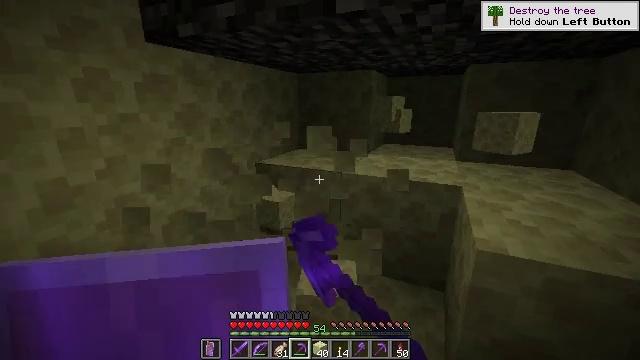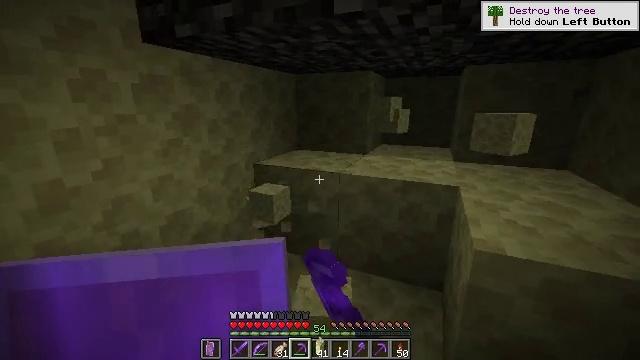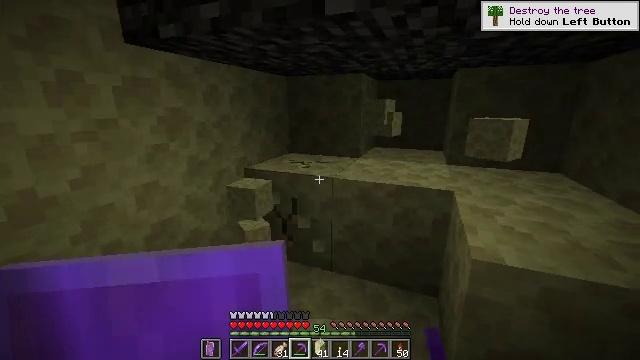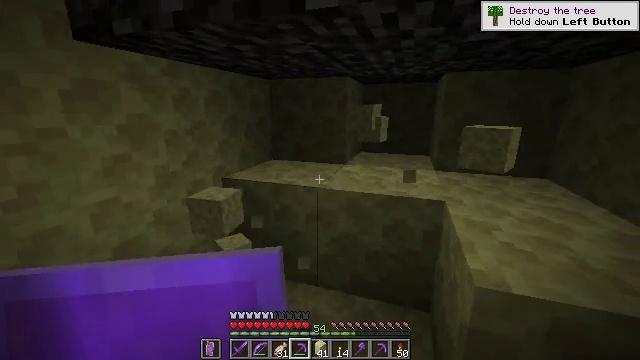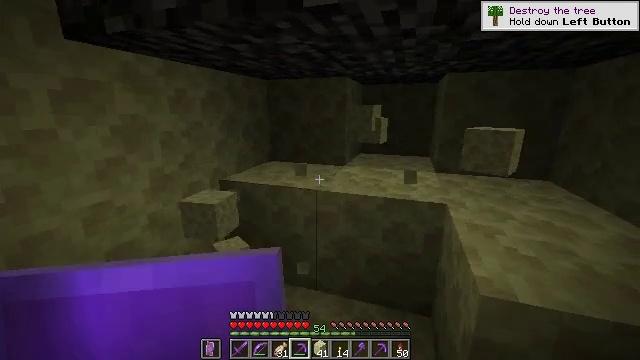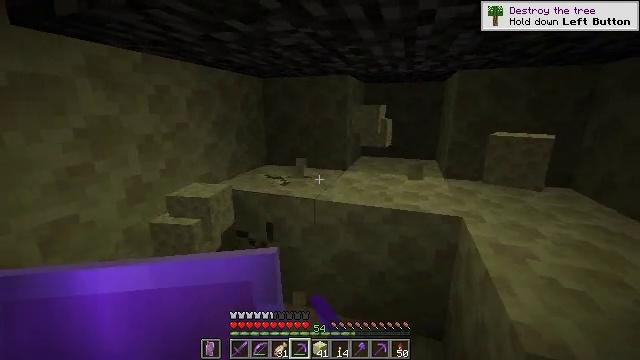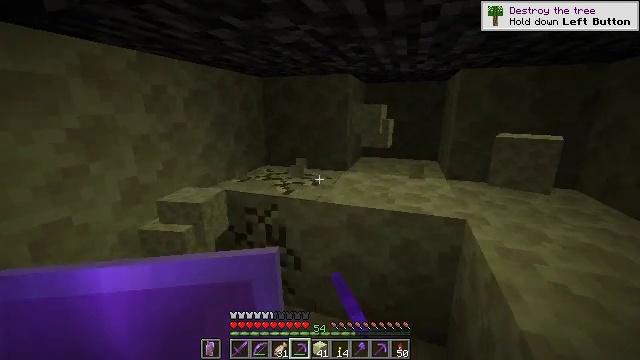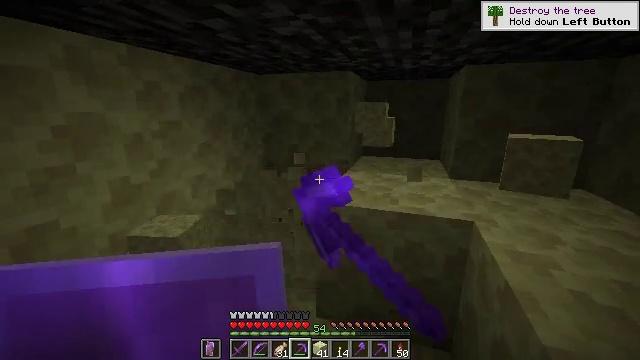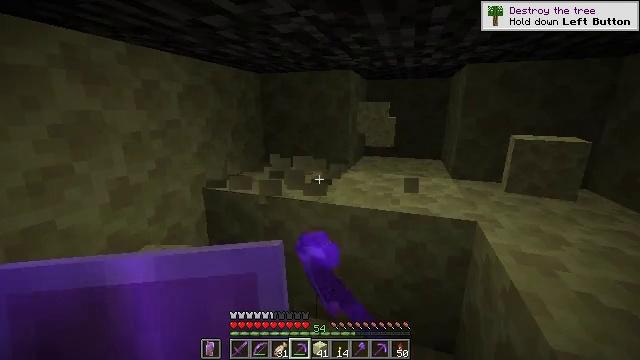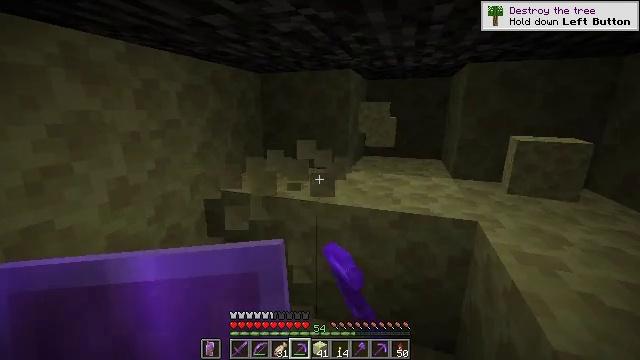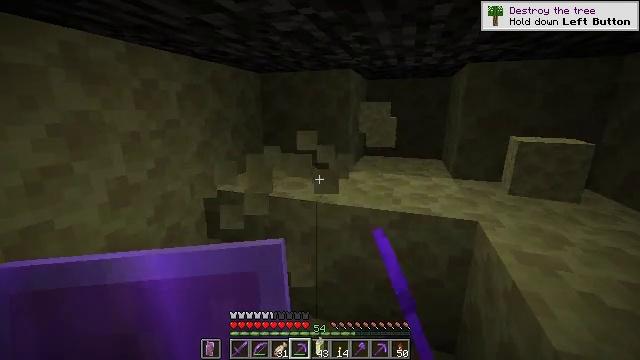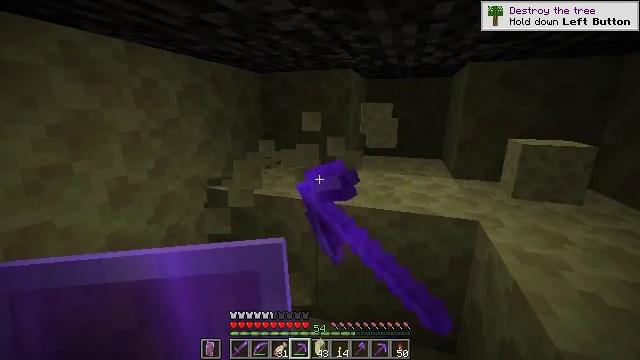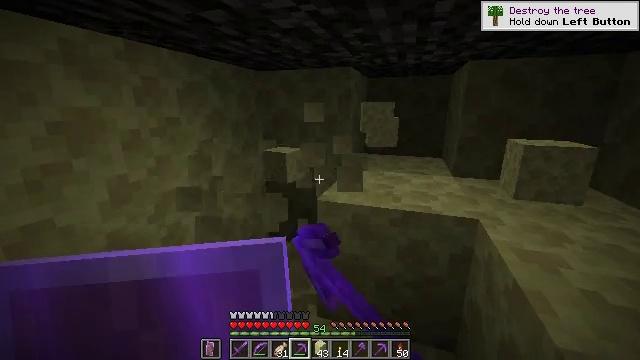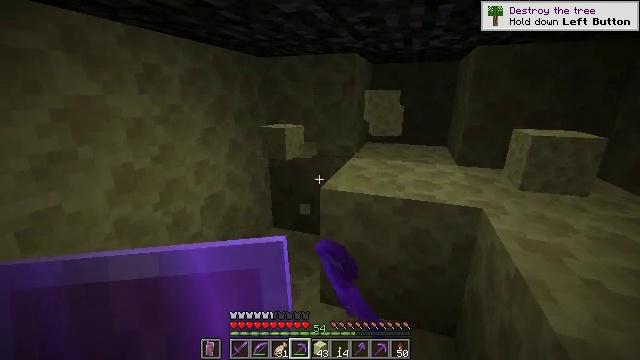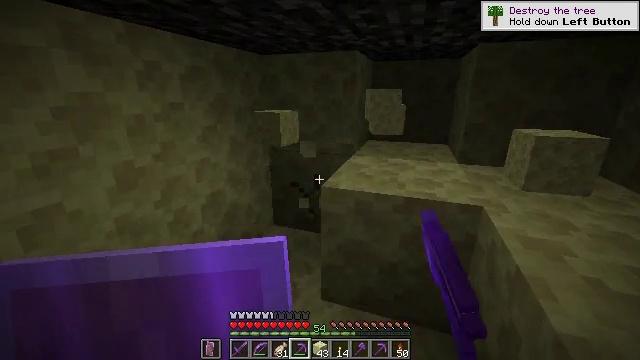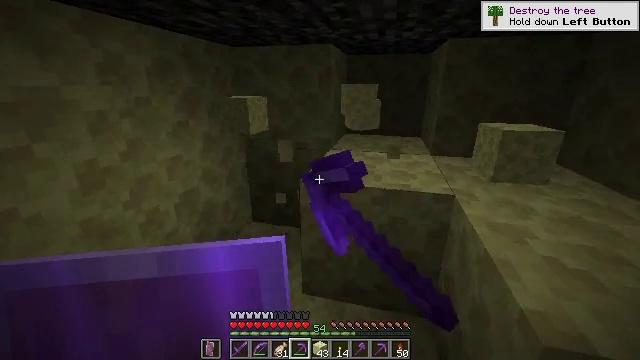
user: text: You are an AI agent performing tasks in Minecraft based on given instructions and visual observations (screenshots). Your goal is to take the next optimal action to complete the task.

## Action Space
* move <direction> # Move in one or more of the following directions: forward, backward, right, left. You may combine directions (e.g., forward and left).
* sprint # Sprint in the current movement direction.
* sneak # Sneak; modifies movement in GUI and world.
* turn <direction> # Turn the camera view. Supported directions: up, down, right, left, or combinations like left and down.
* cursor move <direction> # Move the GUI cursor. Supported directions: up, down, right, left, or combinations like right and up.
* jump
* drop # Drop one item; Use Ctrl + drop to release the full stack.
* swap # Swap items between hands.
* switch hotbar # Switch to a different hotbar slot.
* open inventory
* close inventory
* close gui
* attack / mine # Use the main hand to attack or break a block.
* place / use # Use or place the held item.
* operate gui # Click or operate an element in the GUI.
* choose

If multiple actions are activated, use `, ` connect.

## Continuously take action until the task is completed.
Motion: motion action
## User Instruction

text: Collect end stone for your base.
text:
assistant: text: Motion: attack / mine
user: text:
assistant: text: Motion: move forward, turn right, attack / mine
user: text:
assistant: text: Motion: move forward, turn right, attack / mine
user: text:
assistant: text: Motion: move forward, attack / mine
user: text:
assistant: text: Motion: attack / mine
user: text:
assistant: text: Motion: attack / mine
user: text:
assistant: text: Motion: attack / mine
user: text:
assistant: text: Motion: attack / mine
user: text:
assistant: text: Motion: attack / mine
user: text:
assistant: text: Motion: attack / mine
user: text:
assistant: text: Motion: attack / mine
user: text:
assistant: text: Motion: attack / mine
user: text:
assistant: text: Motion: turn down, attack / mine
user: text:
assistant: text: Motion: attack / mine
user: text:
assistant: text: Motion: turn right and down, attack / mine
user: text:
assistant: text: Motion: move back and move right, turn right and down, attack / mine
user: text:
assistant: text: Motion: move back and move right, turn right, attack / mine
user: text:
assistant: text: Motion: move back and move right, attack / mine
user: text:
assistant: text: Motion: move back and move right, attack / mine
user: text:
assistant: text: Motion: move back, attack / mine
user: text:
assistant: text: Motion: attack / mine
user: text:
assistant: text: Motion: attack / mine
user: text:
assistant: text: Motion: attack / mine
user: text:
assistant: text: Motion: attack / mine
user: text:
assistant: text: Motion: attack / mine
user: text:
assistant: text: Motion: attack / mine
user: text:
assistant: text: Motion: turn right and down, attack / mine
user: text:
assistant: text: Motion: attack / mine
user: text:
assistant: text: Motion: attack / mine
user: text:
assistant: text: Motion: attack / mine